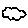
Label: cloud